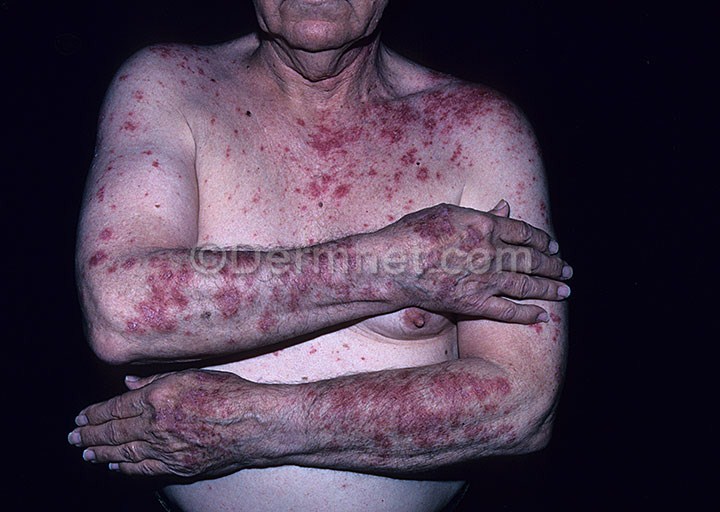
Disease: Light Diseases and Disorders of Pigmentation